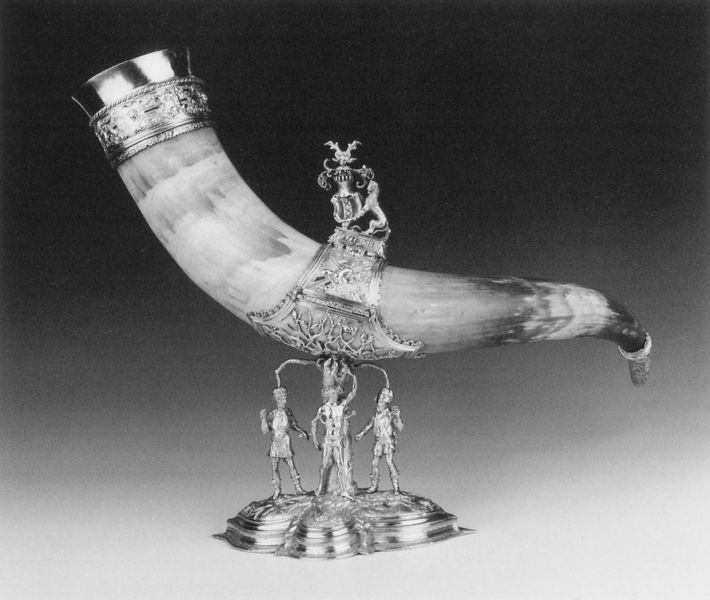
Titel: Trinkhorn der St. Sebastians- oder Handbogenschützengilde
Institution: Rijksmuseum, Amsterdam, Niederlande, EU
Schlagwörter: fuß, mann, menschen, männer, ornament, trinken, silber, horn, trinkhorn, figur, gold, kelch, bein, figuren, dekoration, verzierung, metall, bronze, foto, stütze, messing, helm, wappen, ständer, löwe, dresden, geweih, verzierungen, abbildung, elfenbein, trinkgefäß, wappentier, stativ, ritterelm